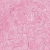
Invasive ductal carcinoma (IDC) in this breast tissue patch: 0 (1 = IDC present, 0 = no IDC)